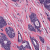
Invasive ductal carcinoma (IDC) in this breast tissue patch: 1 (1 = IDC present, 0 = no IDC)